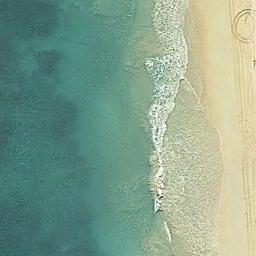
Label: beach